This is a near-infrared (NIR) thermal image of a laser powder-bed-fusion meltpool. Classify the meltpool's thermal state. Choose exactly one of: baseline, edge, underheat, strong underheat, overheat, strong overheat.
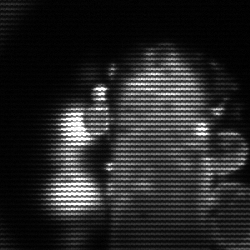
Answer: strong underheat